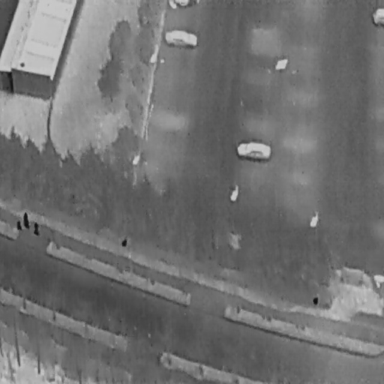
There are eight objects shown in the infrared image, including five Cars, and three People.